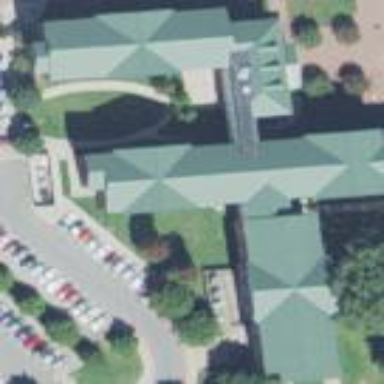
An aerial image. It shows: Dormitory building with gabled green roof.